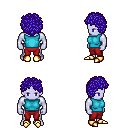
a pixel art fantasy rpg character, male body template, dark elf, purple skin, teal sleeveless shirt, red pants, blue curly afro hairstyle, gold boots, four views (front, back, left, right), 2x2 character sprite sheet, small pixel art, hard edges, no anti-aliasing